Question: When I run any project solution for first time; it takes very long time to load.
On the bottom status bar it shows its load numbers of dll's, few also from temp folder (which I think is quite unnecessary) {It takes somewhat like 5-7 min to load all those dll's}
After that a popup opens saying "Attempting to cancel will disable further symbol loading", which takes additional around 4-5 mins.
But while running project second time, it run fast (no loading as in first time)

AND same project file on other machine loads very fast.
Is there any way, that I can disable these unnecessary loading?
I have also full-scaned my pc, to check if its due to any spam or virus infection.
Any Help will be appreciated.
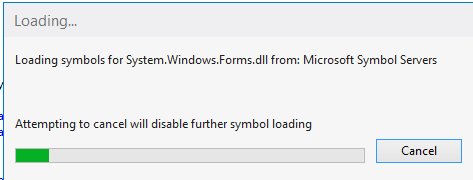
Answer: You can tell Visual Studio not to load Symbols for external (typically MS, but if you have a corporate Symbol Server you might also have other library code) code - this will speed up the run time, but it does mean you won't be able to "step-into" core Framework code:
Tools | Options | Debugging | Symbols:

You can either clear the check-box entirely, or set it to "Only specified modules" for the .dlls you are interested in.